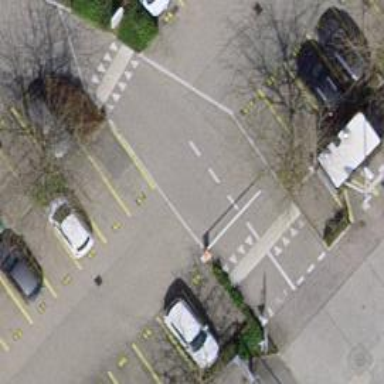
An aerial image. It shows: Parking aisle designated as service road.